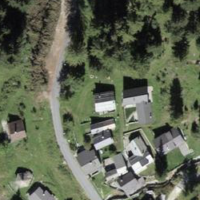
EUNIS habitat code: 26
Species observed at this site:
Veronica chamaedrys